Interaction volume radius: 5 \u00c5
Interaction volume height: 15 \u00c5
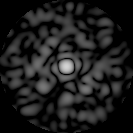
Disorder parameter: 0.894